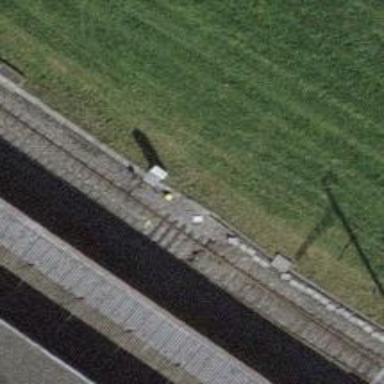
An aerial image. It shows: Railway switch.